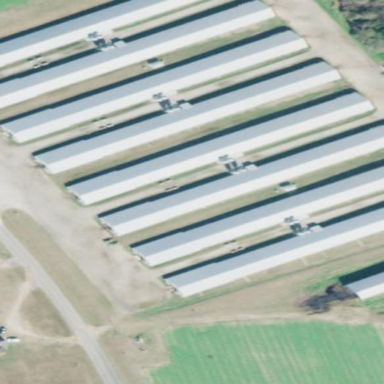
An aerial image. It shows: Stable.